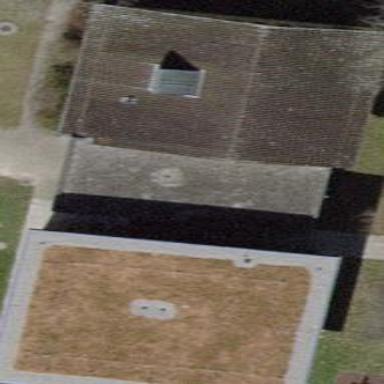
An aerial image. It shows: Kindergarten building.